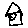
Label: house